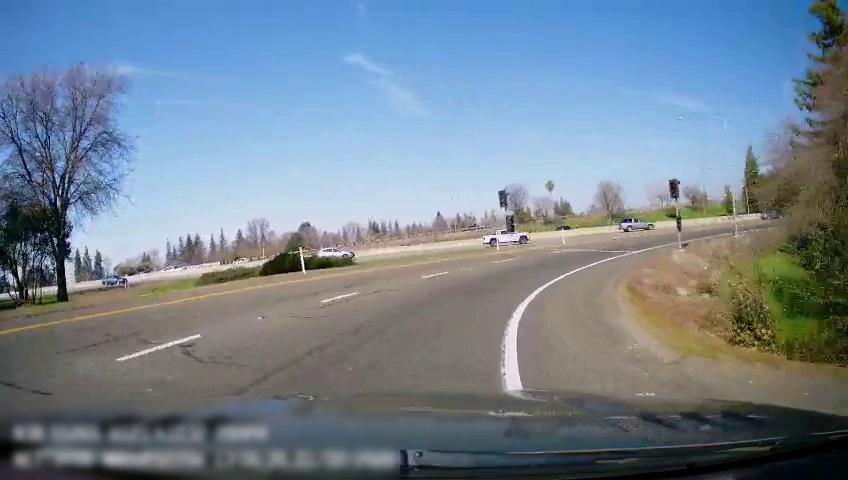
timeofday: Day
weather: Sunny
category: Drivable Space
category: Vehicles | Truck
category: Vehicles | Truck
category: Vehicles | SUV
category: Vehicles | SUV
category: Vehicles | Truck
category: Lanes | Current Lane
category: Lanes | Current Lane
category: Lanes | Current Lane
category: Lanes | Alternate Lane
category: Traffic | Lights
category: Traffic | Lights
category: Traffic | Lights